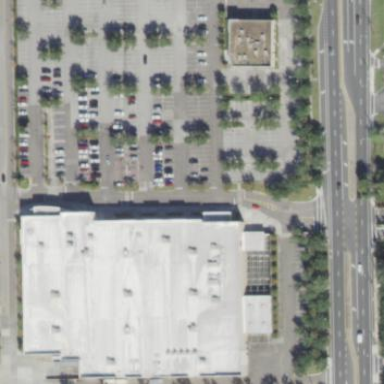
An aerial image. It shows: Commercial building.